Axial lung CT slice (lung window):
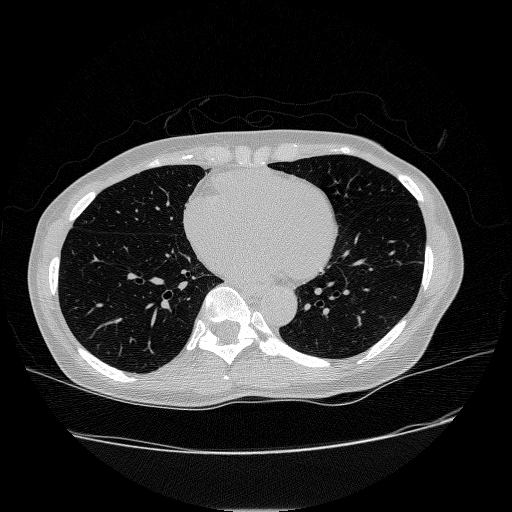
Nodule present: no